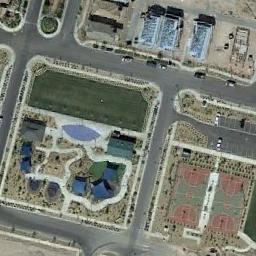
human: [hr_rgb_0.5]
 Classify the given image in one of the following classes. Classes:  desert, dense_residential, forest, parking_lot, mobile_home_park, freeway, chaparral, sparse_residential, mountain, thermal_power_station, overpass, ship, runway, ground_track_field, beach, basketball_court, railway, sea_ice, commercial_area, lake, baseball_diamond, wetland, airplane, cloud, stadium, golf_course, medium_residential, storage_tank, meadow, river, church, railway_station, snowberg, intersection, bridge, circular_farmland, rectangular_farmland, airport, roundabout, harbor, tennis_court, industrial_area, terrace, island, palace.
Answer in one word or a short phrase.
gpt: basketball_court